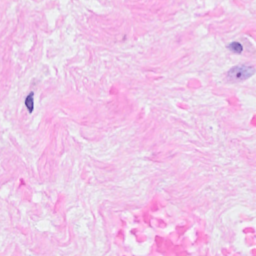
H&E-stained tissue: Breast